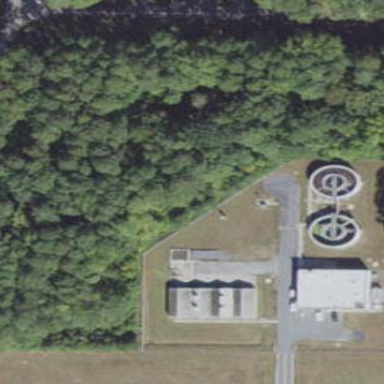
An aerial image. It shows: Wastewater plant.